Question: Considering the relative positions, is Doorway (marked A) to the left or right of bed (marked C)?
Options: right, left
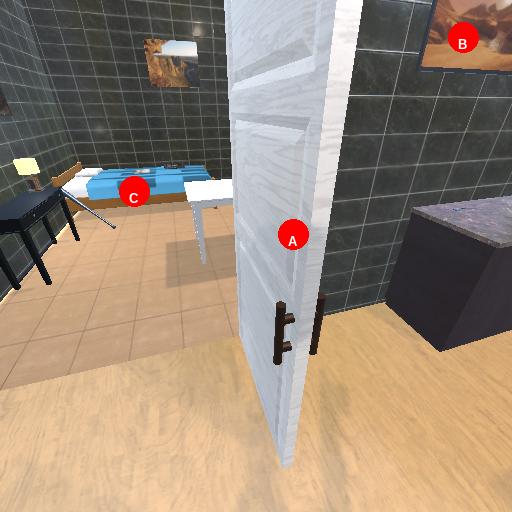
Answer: right